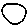
Label: circle